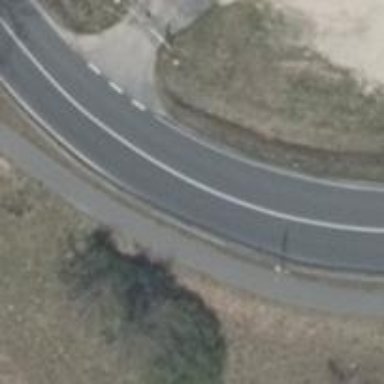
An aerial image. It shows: Asphalt path.